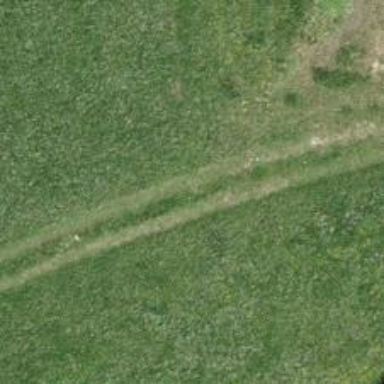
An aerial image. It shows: Track with very rough surface.